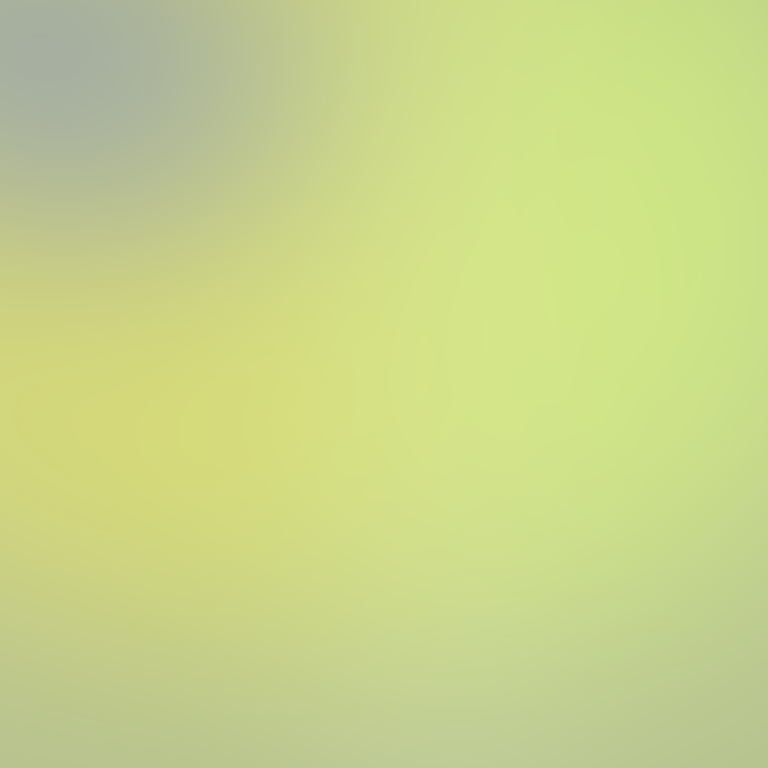
Abstract light effect, smooth gradient from soft yellow to pale green, calm atmosphere, diffuse light, no room, no furniture, no objects.